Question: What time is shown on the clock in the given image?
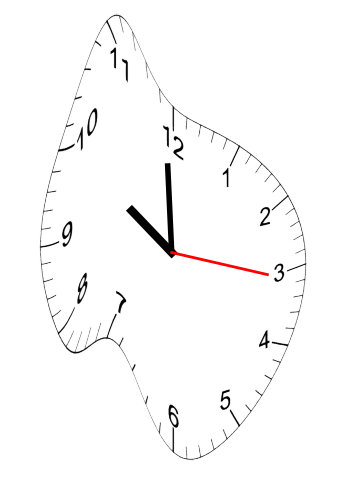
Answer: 09:59:16